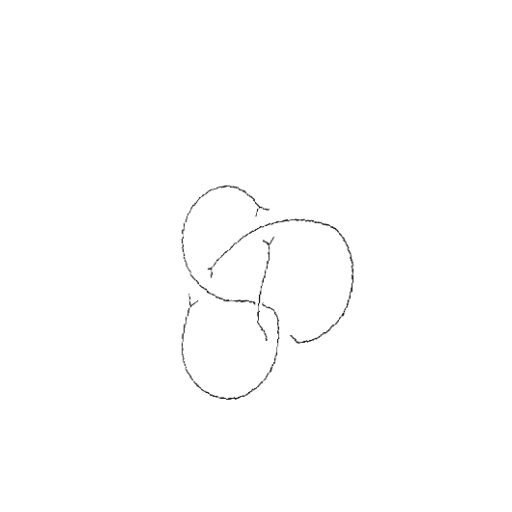
Crossing number: 4